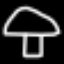
Label: mushroom